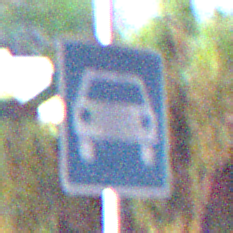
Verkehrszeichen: Kraftfahrstrasse
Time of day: Night
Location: Outdoor (Suburban)
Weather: PartlyCloudy
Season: NotSpecified
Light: Artificial